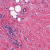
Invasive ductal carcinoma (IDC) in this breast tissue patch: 0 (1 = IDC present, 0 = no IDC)